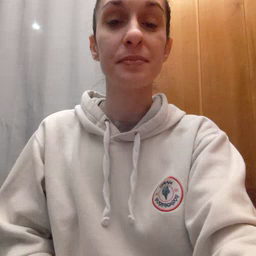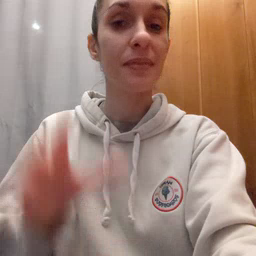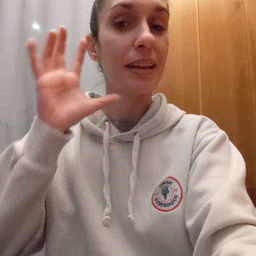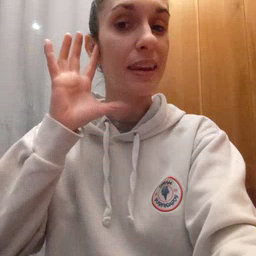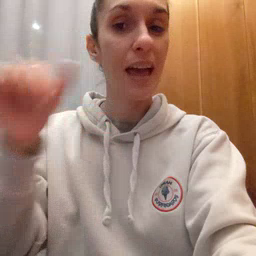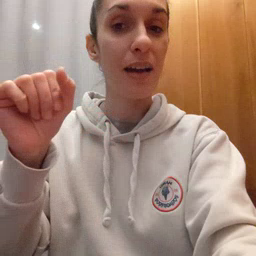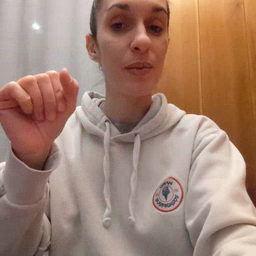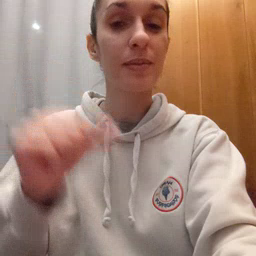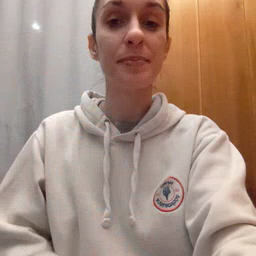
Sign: loud